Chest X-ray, PA view. Patient: 55 years old, sex F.
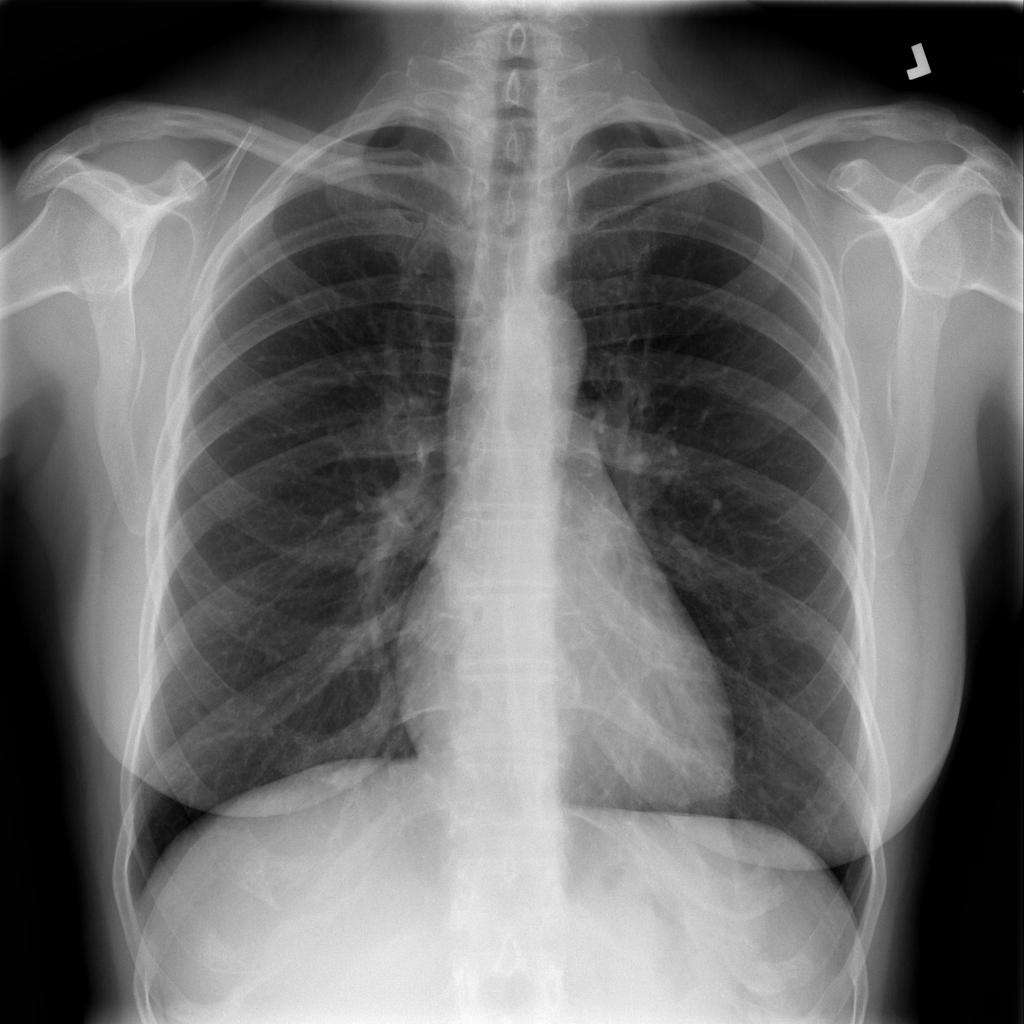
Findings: No Finding